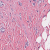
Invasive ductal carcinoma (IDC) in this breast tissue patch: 0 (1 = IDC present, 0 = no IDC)